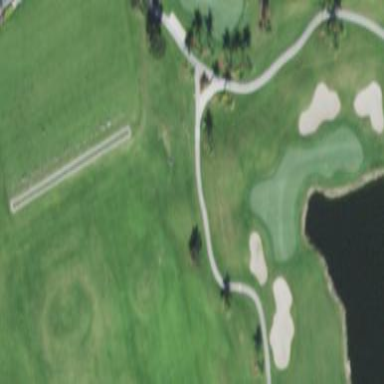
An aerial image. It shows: Golf tee on grassy land.